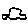
Label: car